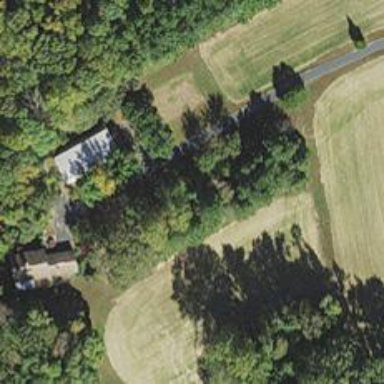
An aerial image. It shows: Driveway.